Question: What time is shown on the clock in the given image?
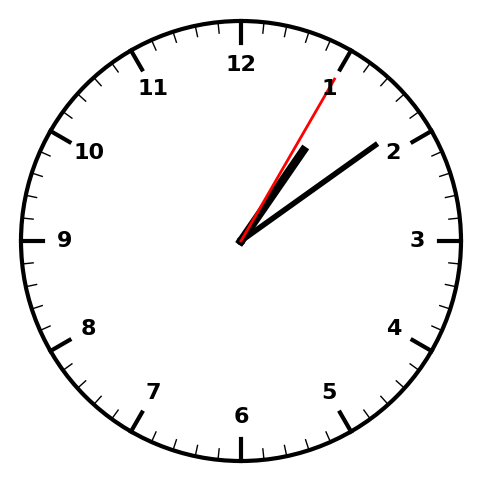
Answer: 01:09:05